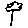
Label: flower